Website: home-depot
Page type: review-order
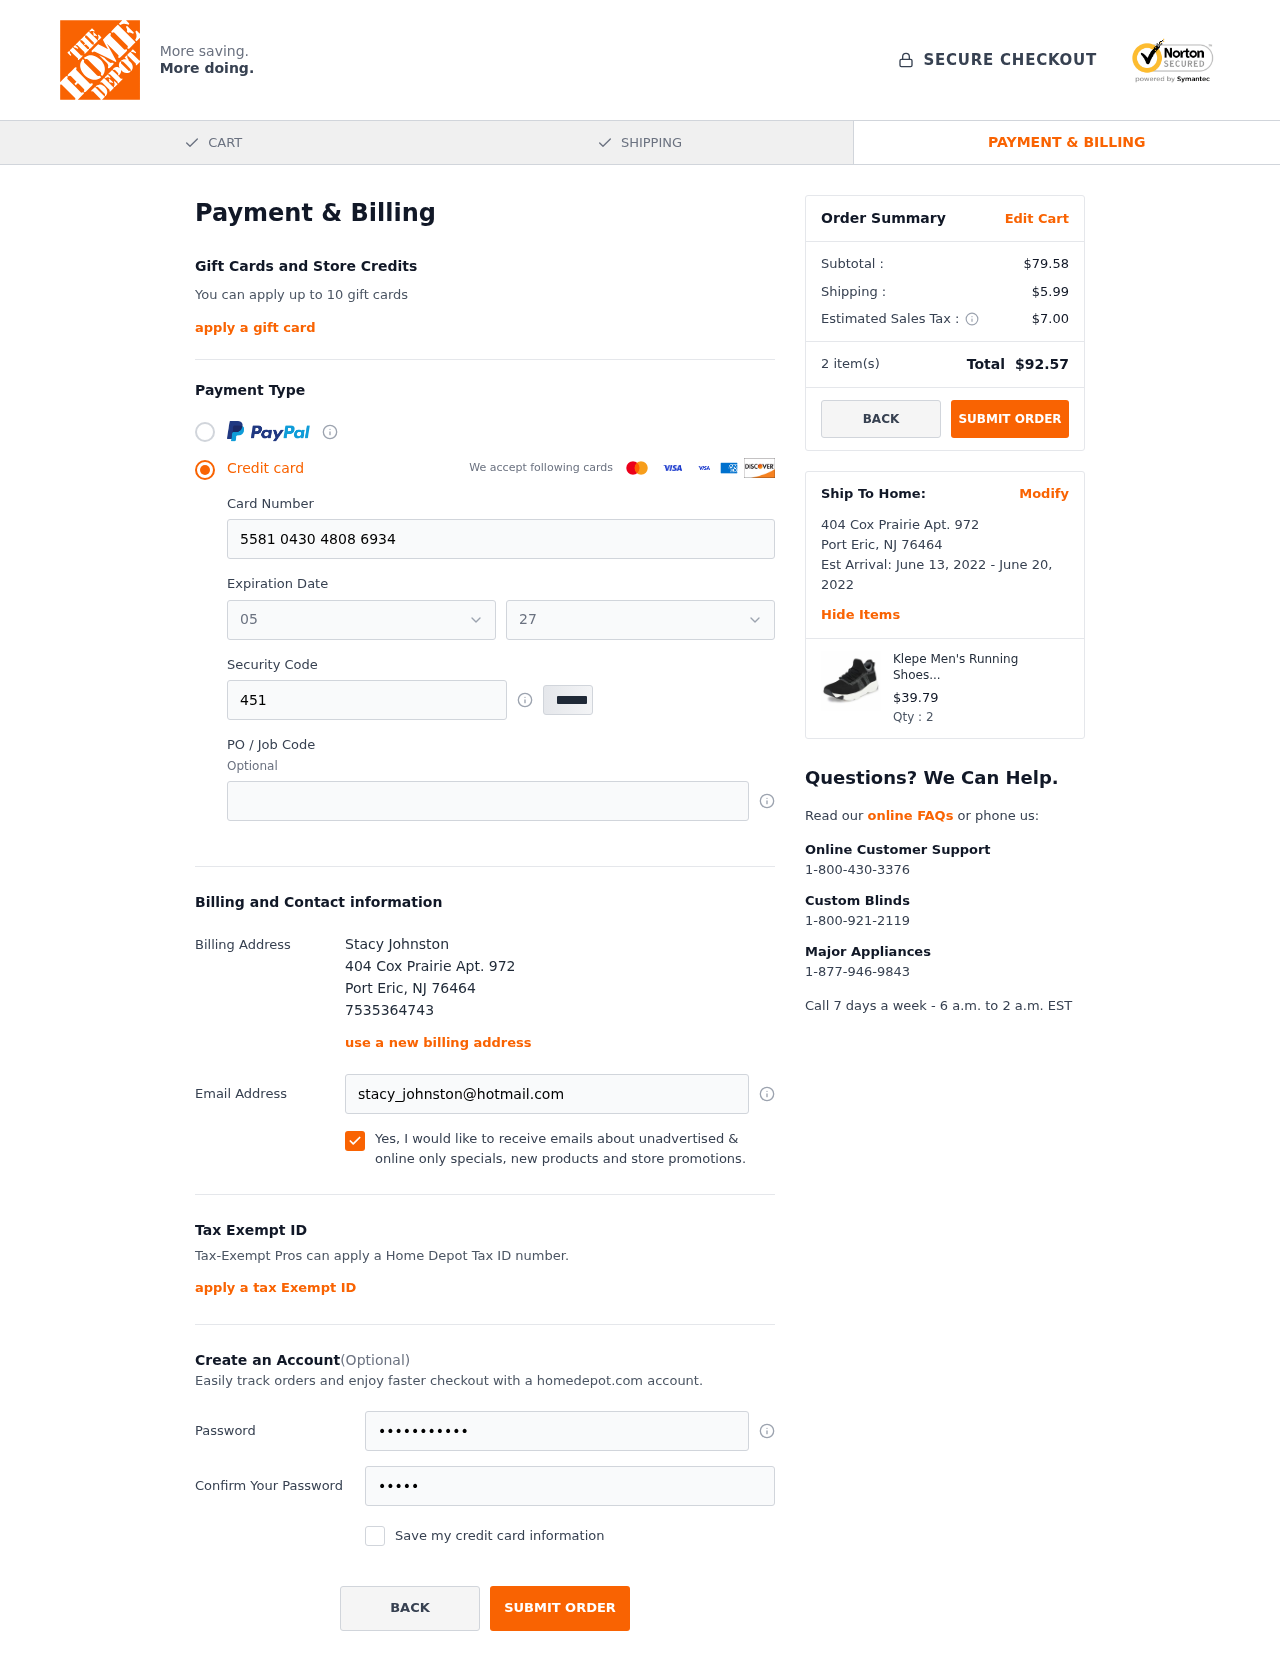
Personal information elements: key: PII_CARD_EXPIRY_MONTH
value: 05
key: PII_CARD_EXPIRY_YEAR
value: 27
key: PII_CITY
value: Port Eric
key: PII_FULLNAME
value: Stacy Johnston
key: PII_PHONE
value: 7535364743
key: PII_POSTCODE
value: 76464
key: PII_STATE_ABBR
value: NJ
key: PII_STREET
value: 404 Cox Prairie Apt. 972
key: PII_CARD_NUMBER
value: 5581 0430 4808 6934
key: PII_CARD_CVV
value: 451
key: PII_EMAIL
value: stacy_johnston@hotmail.com
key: PII_STREET2
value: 404 Cox Prairie Apt. 972
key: PII_POSTCODE2
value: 76464
Product elements: key: PRODUCT1_NAME
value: Klepe Men's Running Shoes-8 UK (40 EU) (7 US) (KP031/BLK)
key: PRODUCT1_PRICE
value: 39.79
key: PRODUCT1_QUANTITY
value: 2
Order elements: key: ORDER_SUBTOTAL
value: $79.58
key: ORDER_SHIPPING_COST
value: $5.99
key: ORDER_TAX
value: $7.00
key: ORDER_NUM_ITEMS
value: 2
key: ORDER_TOTAL
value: $92.57
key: ORDER_SHIPPING_DATE
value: June 13, 2022
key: ORDER_DELIVERY_DATE
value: June 20, 2022